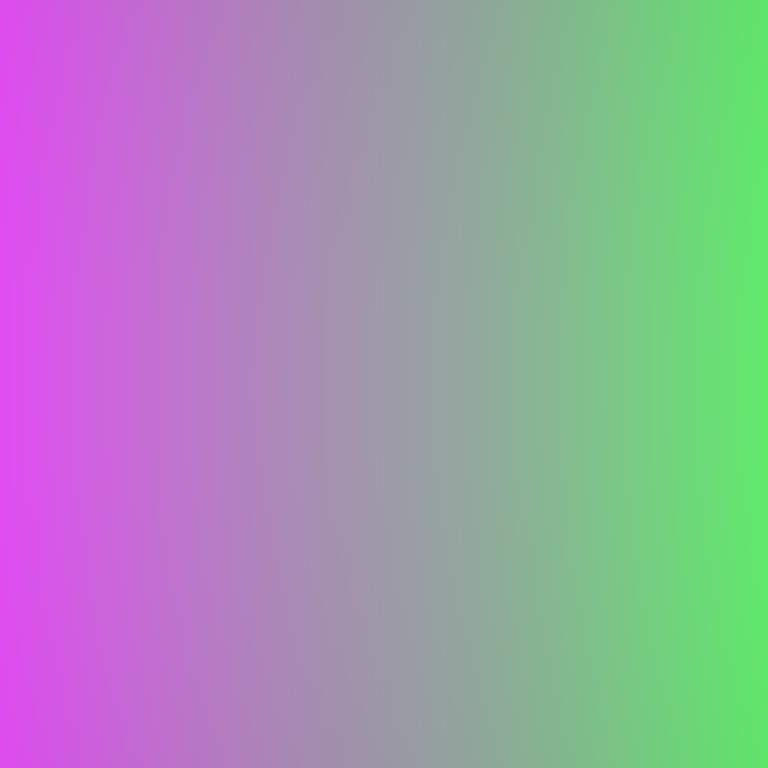
Abstract light effect, smooth gradient from violet to green, calm atmosphere, soft blend, no room, no furniture, no objects.